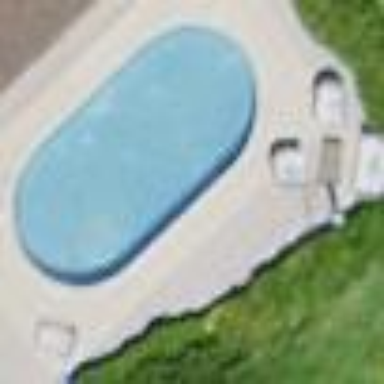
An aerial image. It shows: Swimming pool located in leisure land.